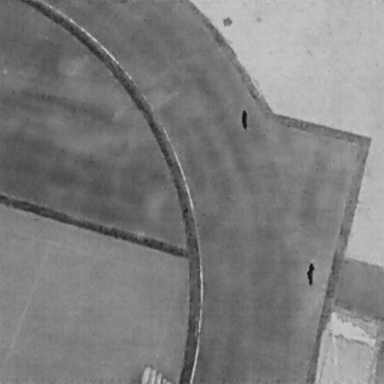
There are two People in the infrared image.